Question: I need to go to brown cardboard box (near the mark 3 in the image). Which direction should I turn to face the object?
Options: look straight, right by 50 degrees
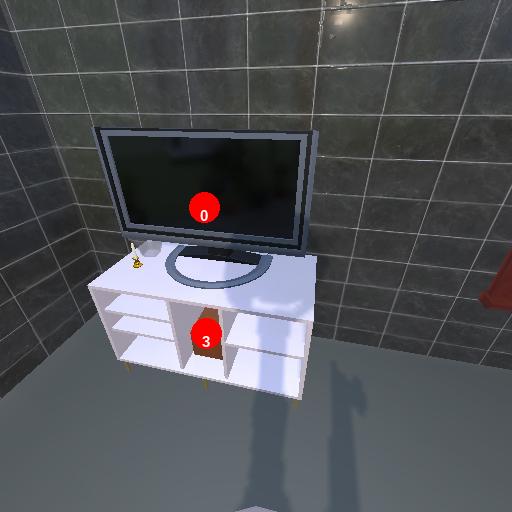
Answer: look straight